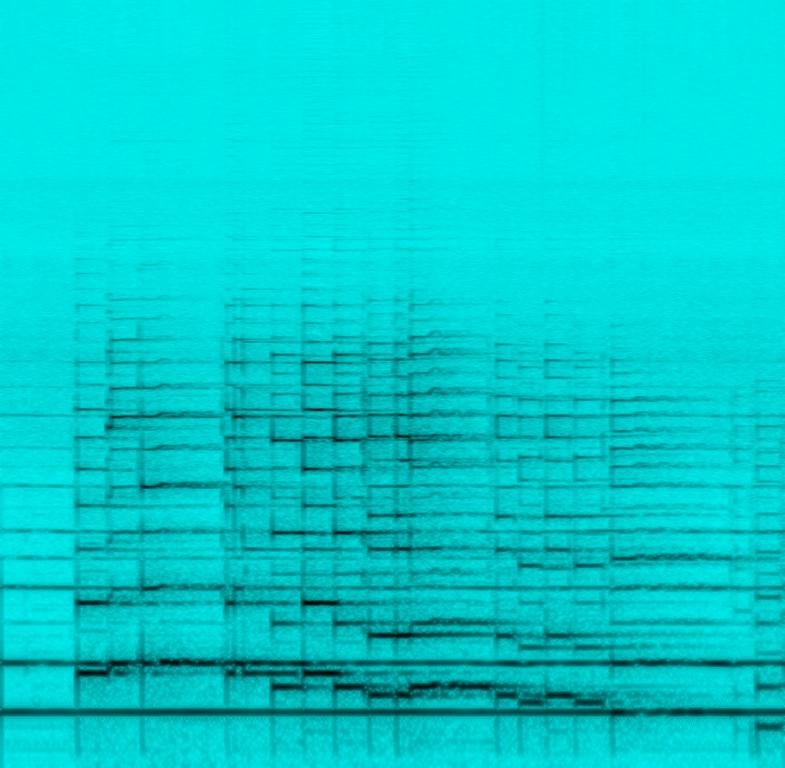
This is an intricately played piece on the electric guitar, there is a high level of reverb applied to the guitar. There's also one singular sustained note underneath the complex guitar lick being played.